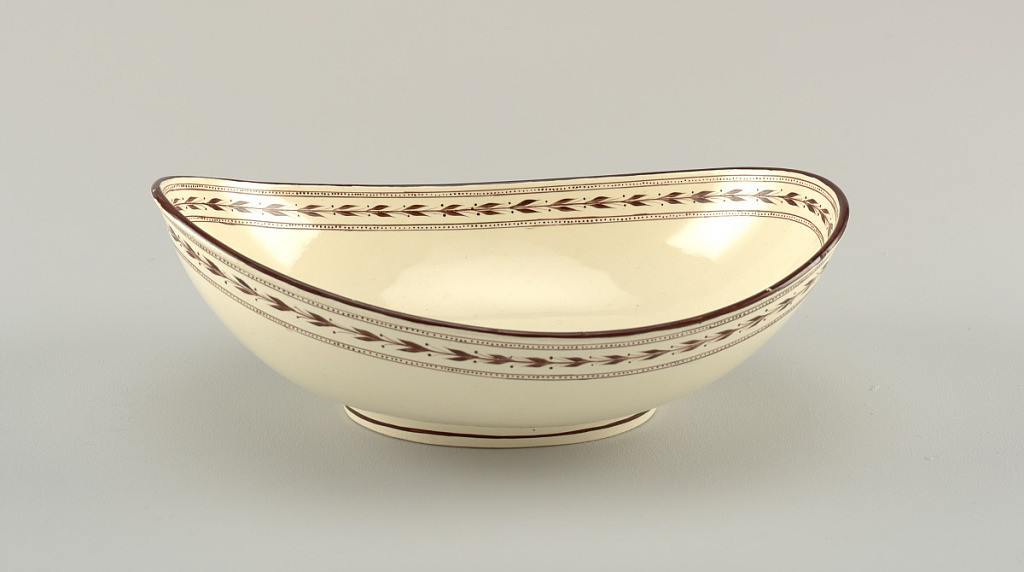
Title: Dish, ladle and tray
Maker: Wedgwood, English, established 1759
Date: ca. 1780
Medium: Glazed earthenware (Queen's ware) with overglaze decoration
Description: Dish semi-ovoid with raised ends, on elliptical foot. Tray elliptical, with flat marly. Ladle semi-spherical with curved handle and scrolled end. Borders of brown husk decoration, with dotted and solid bands.